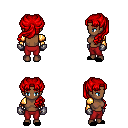
a pixel art fantasy rpg character, female body template, human, dark skin, gold arm armor, red pants, red princess hairstyle, metal gloves, black slippers, four views (front, back, left, right), 2x2 character sprite sheet, small pixel art, hard edges, no anti-aliasing